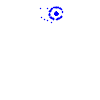
Particle: electron